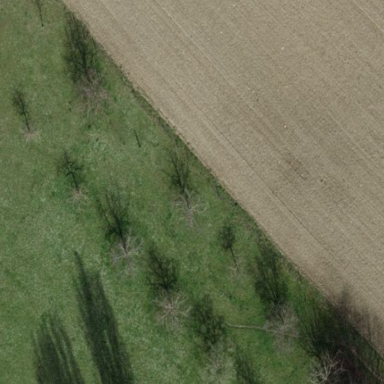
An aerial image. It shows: Orchard.